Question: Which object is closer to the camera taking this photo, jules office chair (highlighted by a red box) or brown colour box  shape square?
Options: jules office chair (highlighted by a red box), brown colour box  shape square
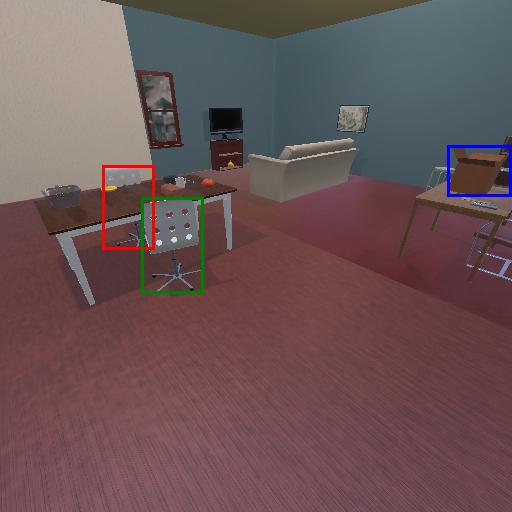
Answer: jules office chair (highlighted by a red box)